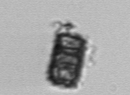
Label: Paralia_sulcata